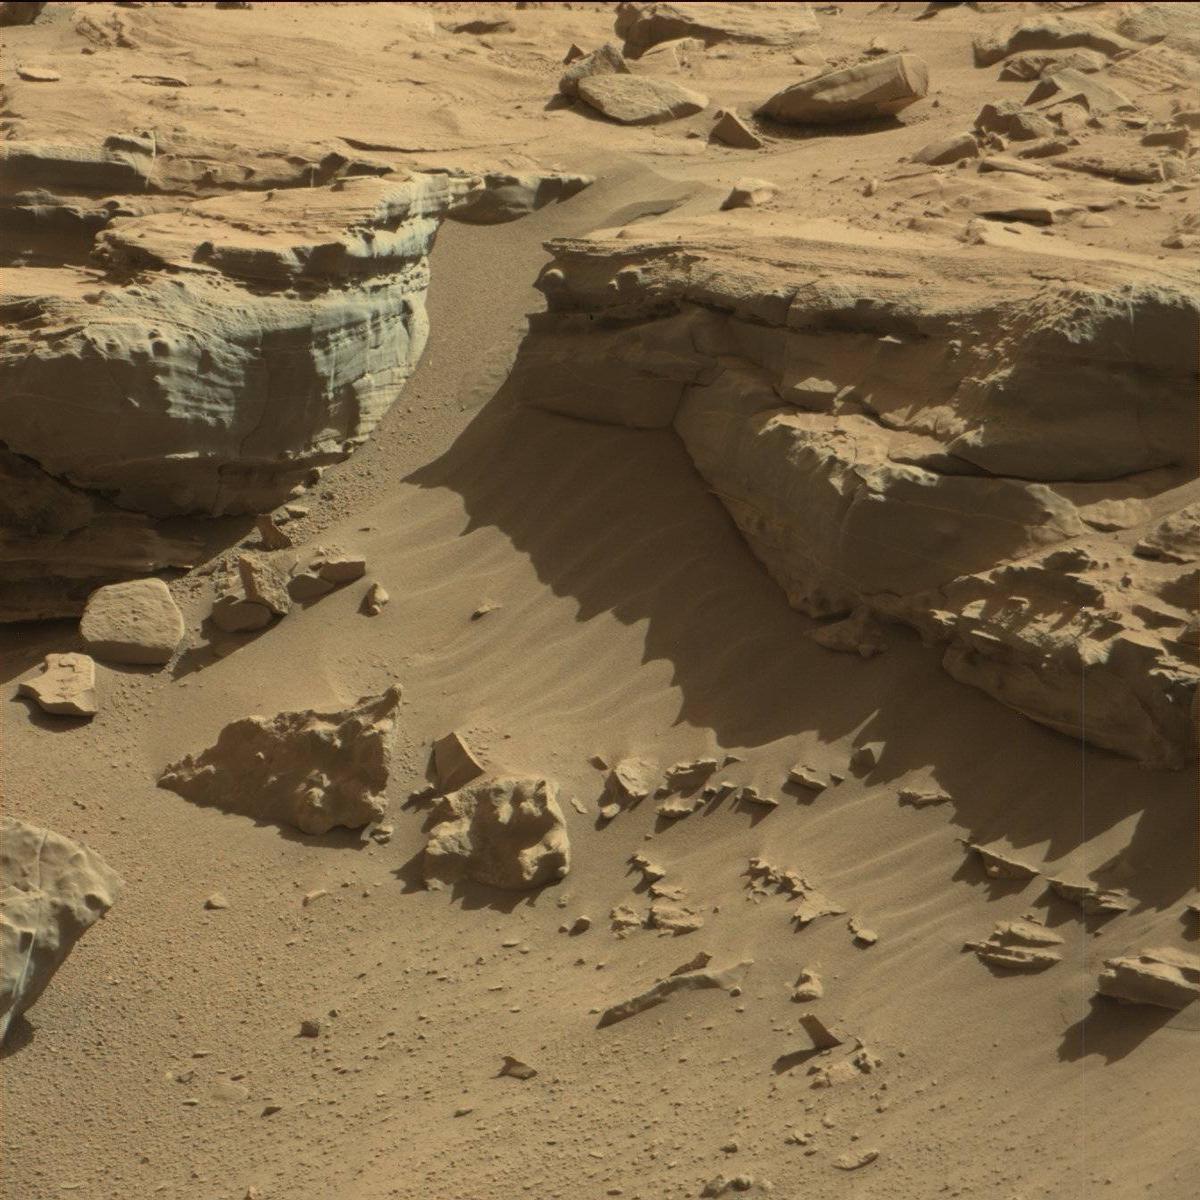
Terrain classes present: Bedrock, Rock, Sand / Soil